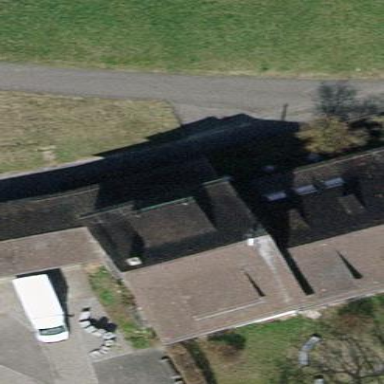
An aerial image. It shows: School building with gabled roof.